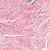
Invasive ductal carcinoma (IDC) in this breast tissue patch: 0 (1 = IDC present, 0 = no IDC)